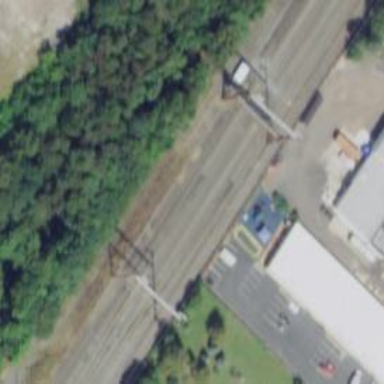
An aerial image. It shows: Railway with electrified contact lines.